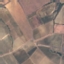
Land use / land cover class: PermanentCrop